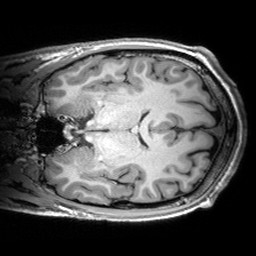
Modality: T1w
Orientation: coronal
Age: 23
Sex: male
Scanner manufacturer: siemens
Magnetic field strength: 3 T
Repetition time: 2.53 s
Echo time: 0.00299 s